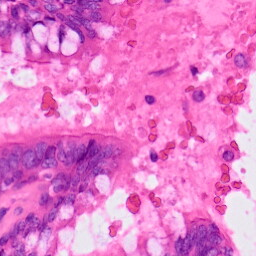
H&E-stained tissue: Lung